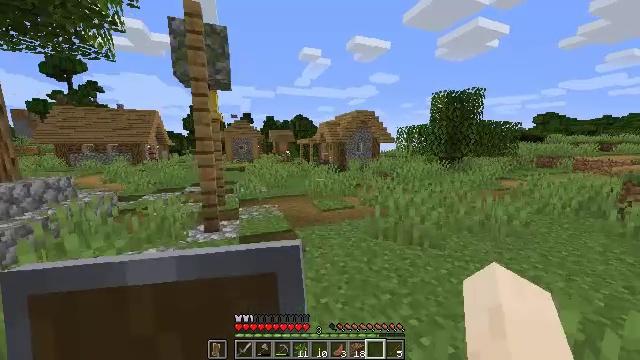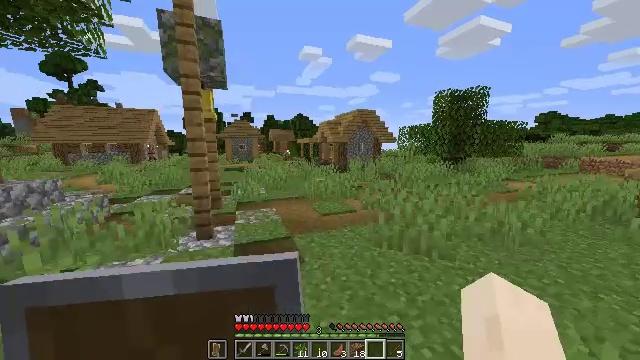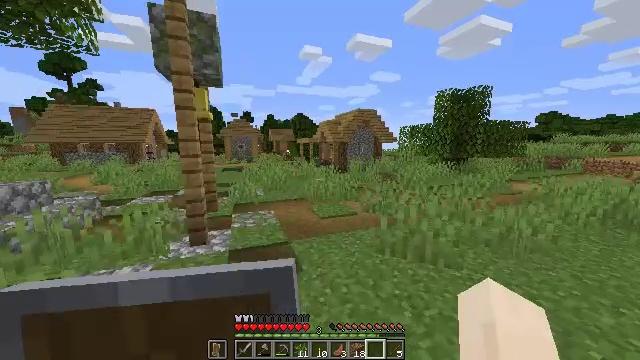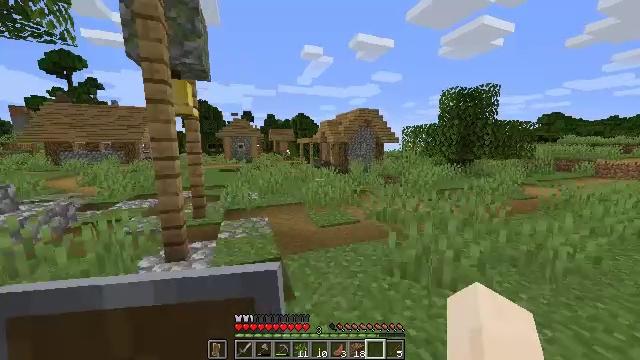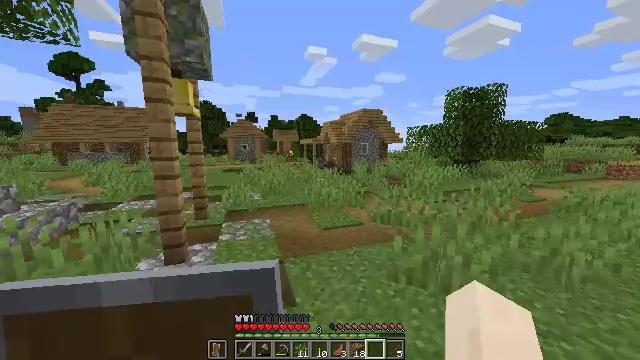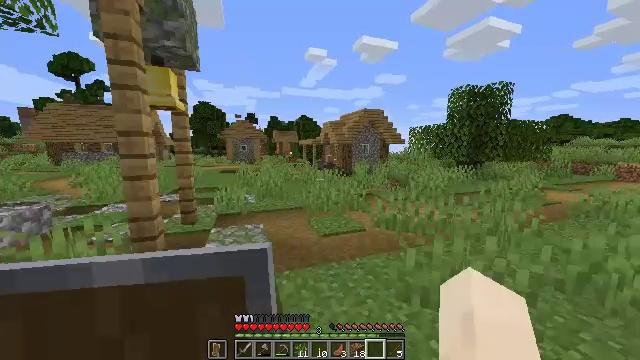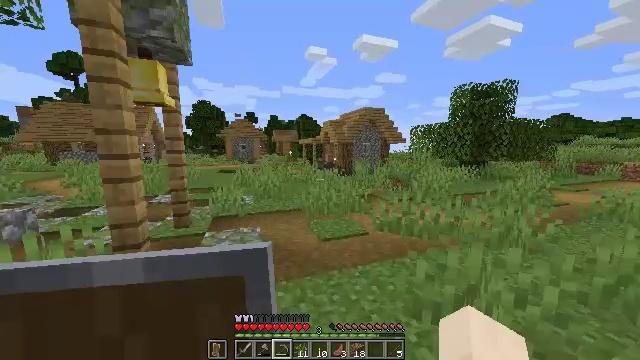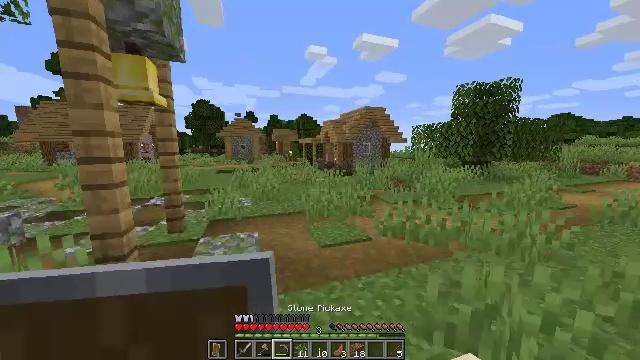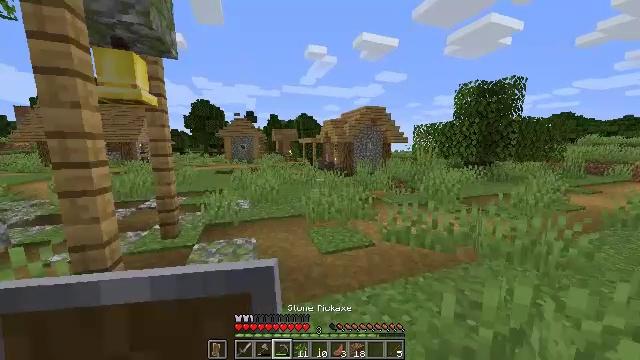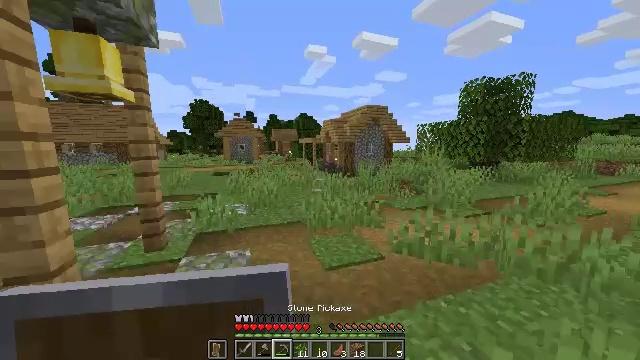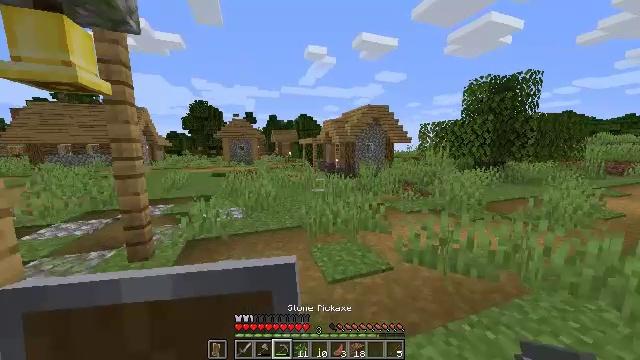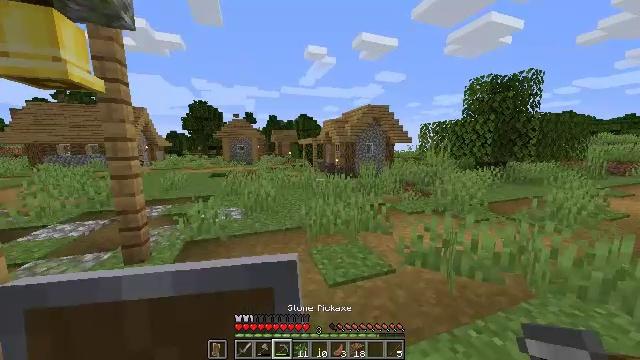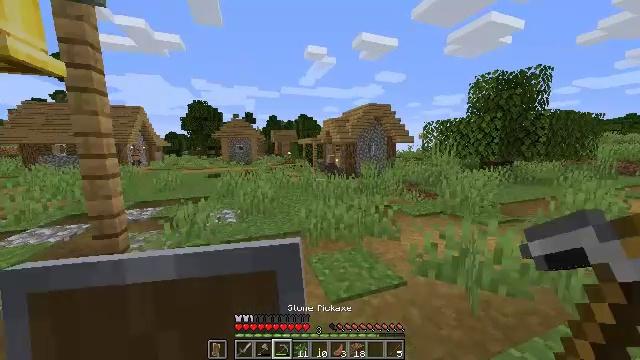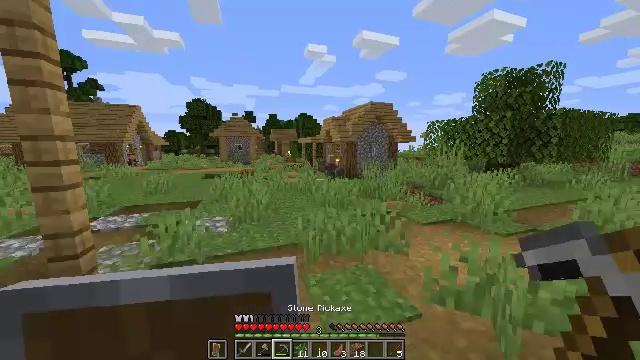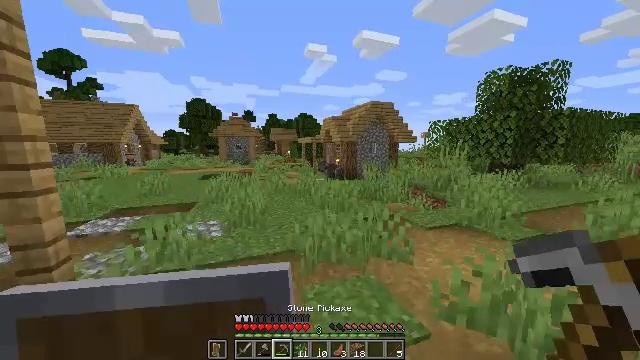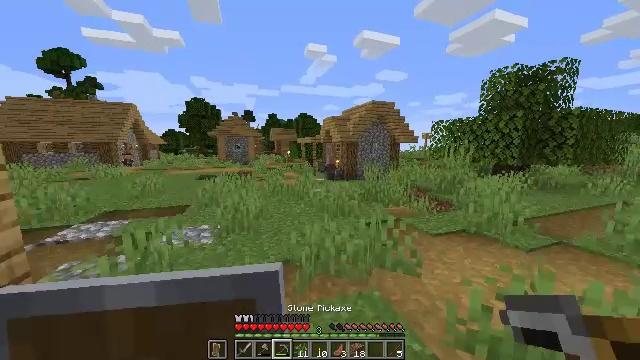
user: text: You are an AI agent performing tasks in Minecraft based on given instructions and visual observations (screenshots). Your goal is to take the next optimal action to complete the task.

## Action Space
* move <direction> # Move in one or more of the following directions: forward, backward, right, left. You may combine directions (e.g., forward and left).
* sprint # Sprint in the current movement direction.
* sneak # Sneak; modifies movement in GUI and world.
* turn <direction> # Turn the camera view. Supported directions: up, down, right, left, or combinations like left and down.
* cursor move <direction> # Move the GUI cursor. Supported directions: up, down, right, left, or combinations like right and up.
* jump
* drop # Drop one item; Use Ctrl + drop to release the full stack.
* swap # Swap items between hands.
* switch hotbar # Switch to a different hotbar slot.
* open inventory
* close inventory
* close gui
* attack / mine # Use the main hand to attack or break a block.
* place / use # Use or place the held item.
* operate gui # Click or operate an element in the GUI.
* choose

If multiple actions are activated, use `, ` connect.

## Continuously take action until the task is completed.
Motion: motion action
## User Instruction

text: Attack the cauldron to retrieve it.
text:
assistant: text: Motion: move forward
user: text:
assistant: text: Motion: move forward
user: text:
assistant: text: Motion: move forward
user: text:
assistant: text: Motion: move forward
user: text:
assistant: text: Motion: move forward
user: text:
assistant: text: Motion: move forward, switch to hotbar 3
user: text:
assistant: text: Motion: move forward, switch to hotbar 3
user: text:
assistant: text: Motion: move forward, switch to hotbar 3
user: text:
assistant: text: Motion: move forward
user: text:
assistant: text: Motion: move forward
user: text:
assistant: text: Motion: move forward
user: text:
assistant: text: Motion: move forward
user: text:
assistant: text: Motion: move forward
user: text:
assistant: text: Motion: move forward
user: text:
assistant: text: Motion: move forward
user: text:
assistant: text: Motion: move forward
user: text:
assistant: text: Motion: move forward, turn left
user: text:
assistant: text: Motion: move forward
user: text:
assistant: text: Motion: move forward
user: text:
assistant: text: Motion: move forward
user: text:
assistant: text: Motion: move forward
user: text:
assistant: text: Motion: move forward
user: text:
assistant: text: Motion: move forward
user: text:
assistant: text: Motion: move forward, turn left
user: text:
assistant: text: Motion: move forward
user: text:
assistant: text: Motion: move forward
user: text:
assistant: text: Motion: move forward
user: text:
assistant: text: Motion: move forward
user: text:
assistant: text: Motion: move forward
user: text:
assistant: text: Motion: move forward